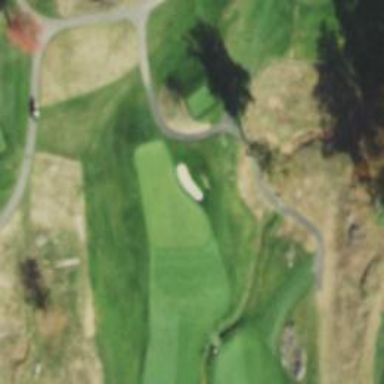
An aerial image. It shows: Path used for both walking and golf.